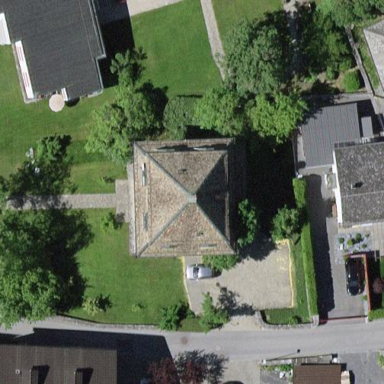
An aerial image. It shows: Historic building.